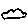
Label: cloud